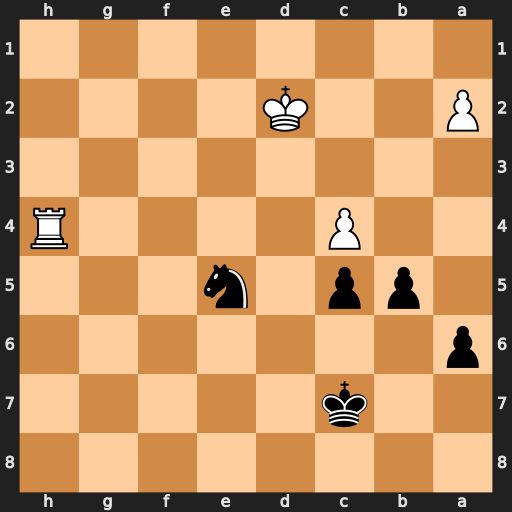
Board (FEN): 8/2k5/p7/1pp1n3/2P4R/8/P2K4/8
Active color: b
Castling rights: -
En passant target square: -
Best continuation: Nf3+ Ke3 Nxh4